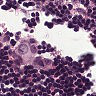
Metastatic tissue present: yes